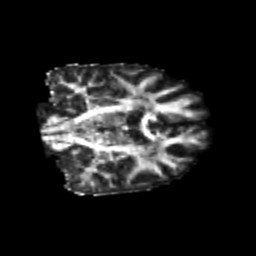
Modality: FA
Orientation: coronal
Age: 21
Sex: female
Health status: healthy
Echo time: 0.074 s